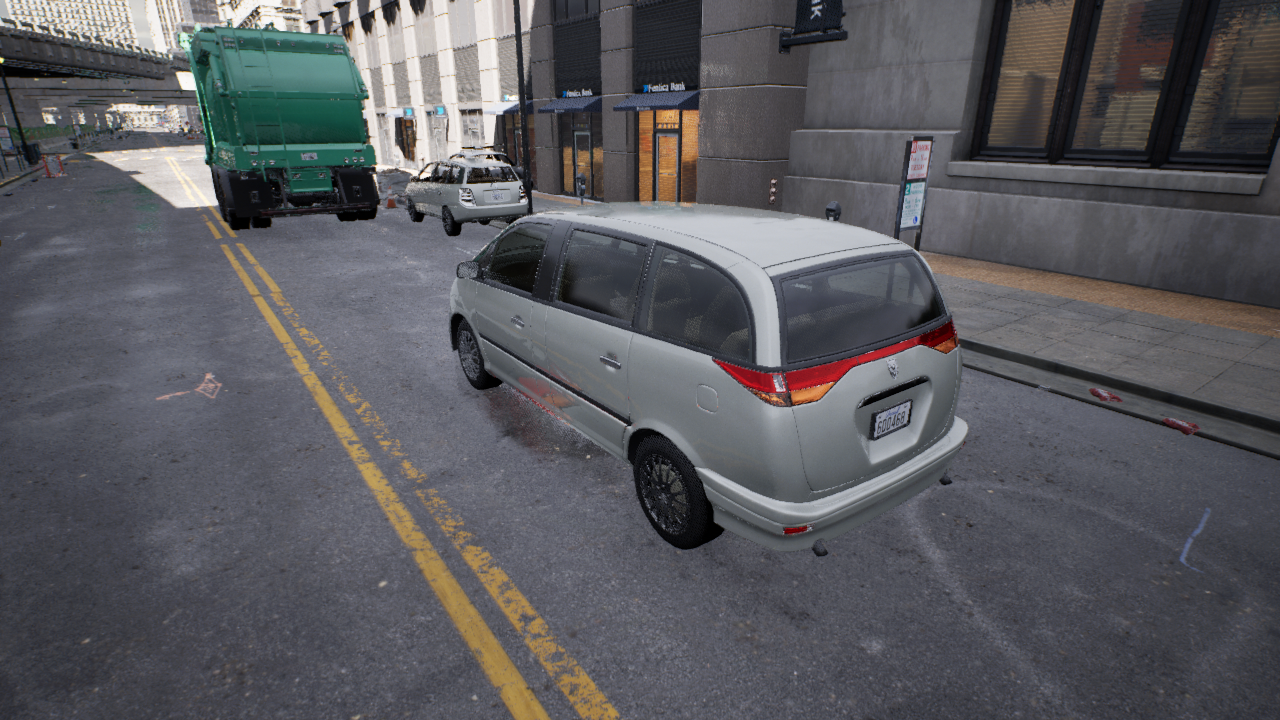
Venue: downtown
Lighting: clear day
Vehicle rig: minivan